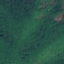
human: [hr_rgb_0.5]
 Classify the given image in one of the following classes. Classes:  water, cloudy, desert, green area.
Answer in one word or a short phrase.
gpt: green area